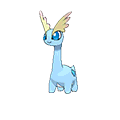
Pok\u00e9mon: amaura